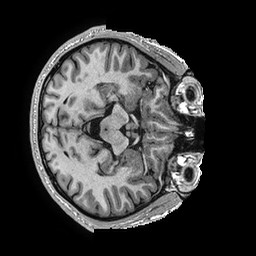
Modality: T1w
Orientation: axial
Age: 36
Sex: male
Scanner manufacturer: ge
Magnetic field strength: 3 T
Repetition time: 0.006952 s
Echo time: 0.00292 s